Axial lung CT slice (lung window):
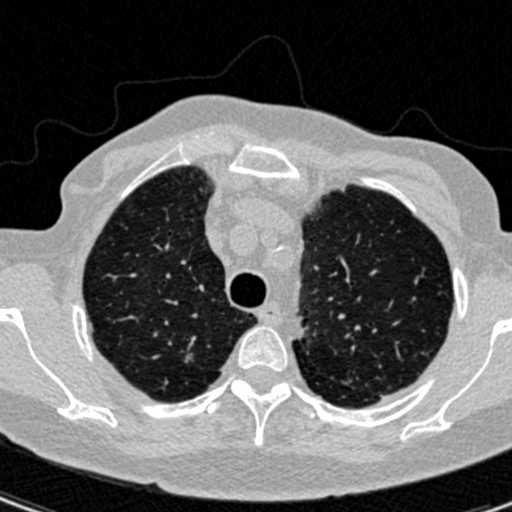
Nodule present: no